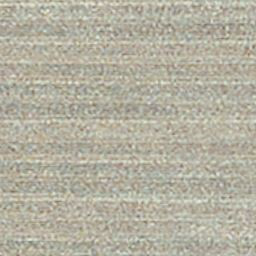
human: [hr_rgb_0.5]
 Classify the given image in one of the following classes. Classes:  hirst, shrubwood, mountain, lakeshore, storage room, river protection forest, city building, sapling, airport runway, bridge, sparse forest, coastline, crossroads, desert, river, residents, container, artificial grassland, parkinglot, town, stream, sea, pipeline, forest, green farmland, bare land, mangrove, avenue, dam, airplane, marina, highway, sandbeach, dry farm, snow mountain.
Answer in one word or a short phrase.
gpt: dry farm